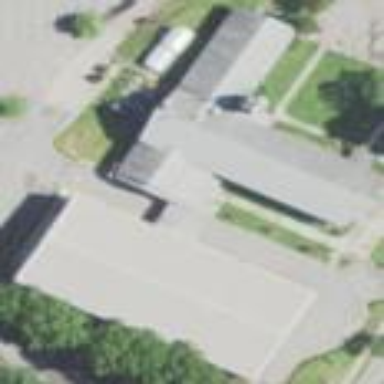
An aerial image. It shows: Commercial building.